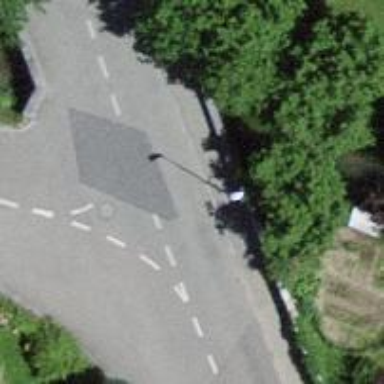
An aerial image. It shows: Unclassified road with asphalt surface and sidewalk on the left.